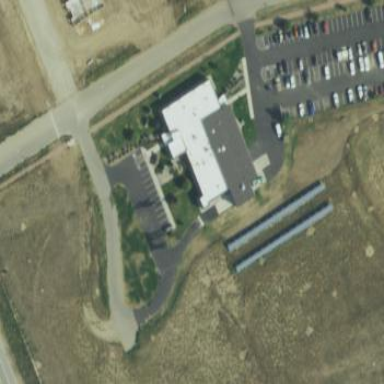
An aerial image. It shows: Ranger station building.